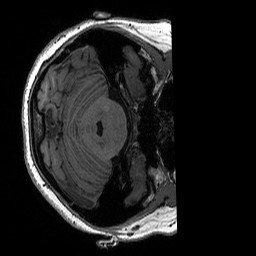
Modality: T1w
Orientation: axial
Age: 20
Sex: female
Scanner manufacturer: siemens
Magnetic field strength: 3 T
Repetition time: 2.53 s
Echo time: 0.0033 s